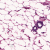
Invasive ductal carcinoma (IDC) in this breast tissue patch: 0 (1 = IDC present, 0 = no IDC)